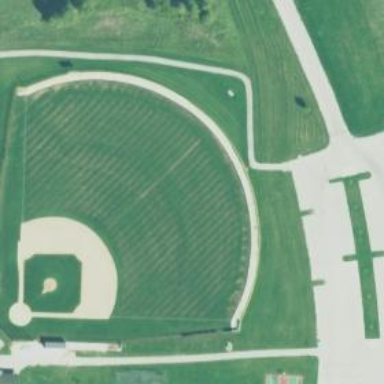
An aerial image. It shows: Baseball pitch for leisure land.